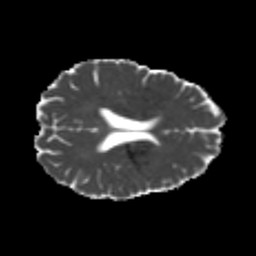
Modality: MD
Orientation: axial
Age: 22
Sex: female
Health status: healthy
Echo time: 0.074 s